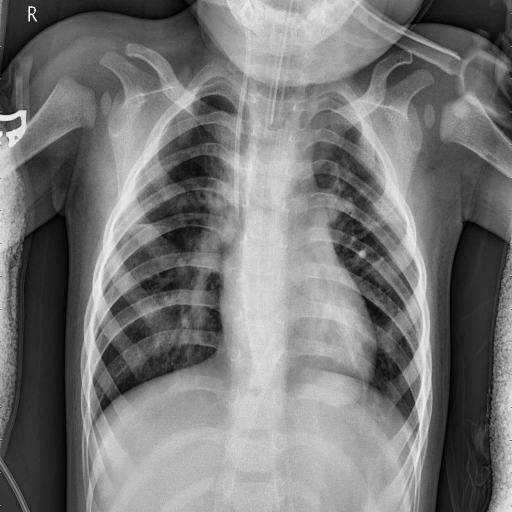
Finding: PNEUMONIA